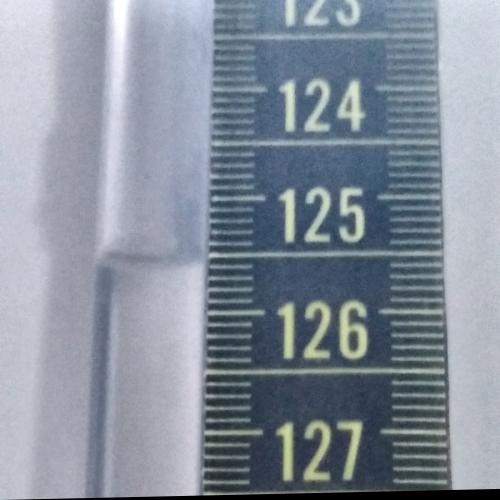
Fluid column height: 125.5 cm